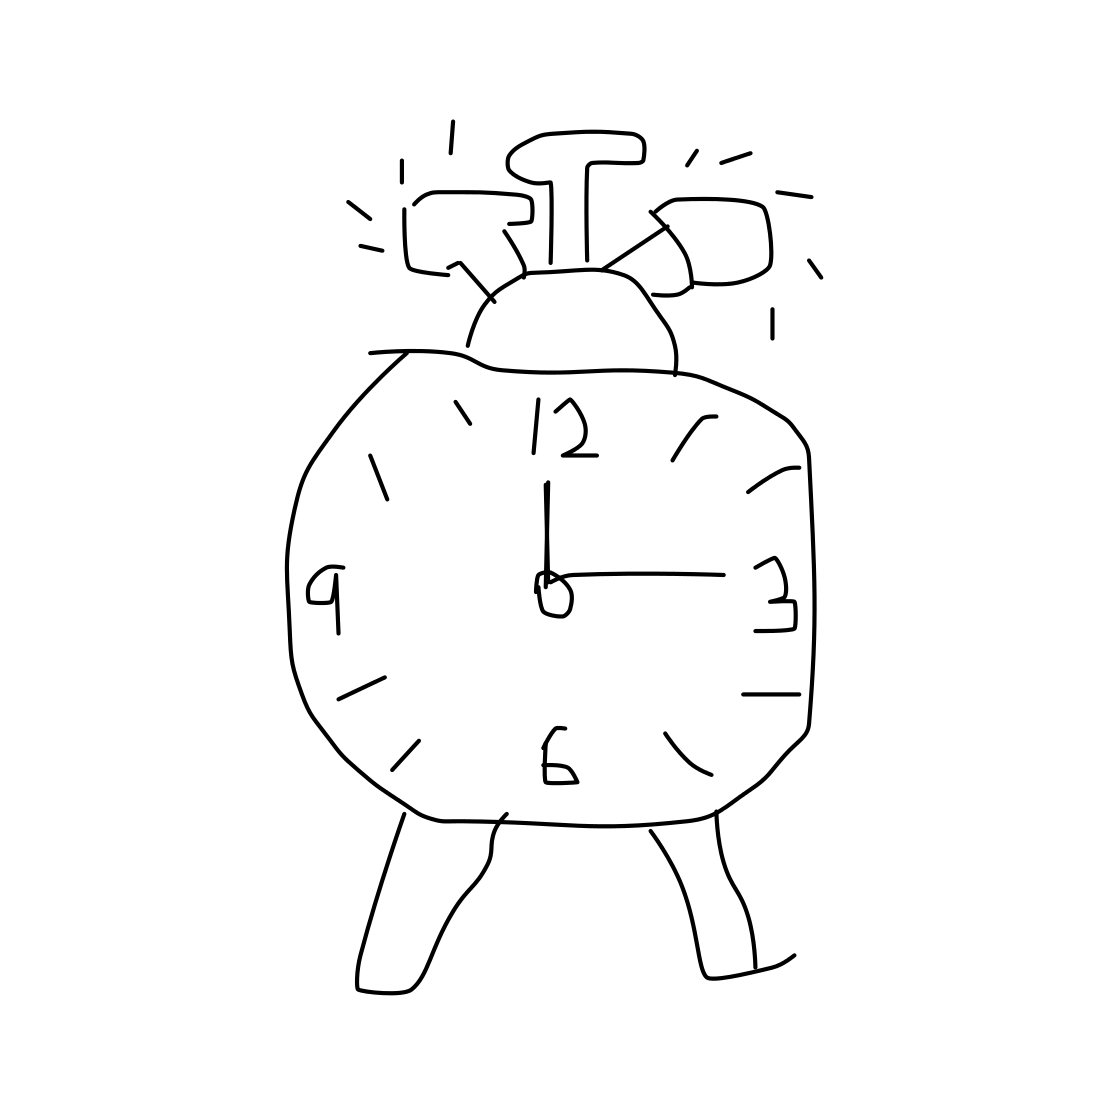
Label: alarm clock